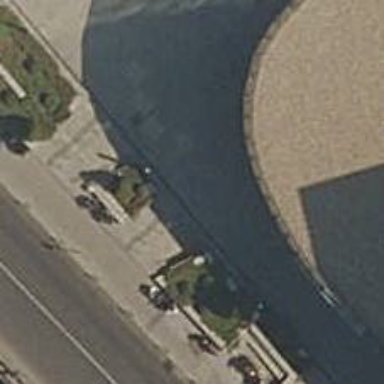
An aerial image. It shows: Set of steps on the road with adjacent ramp.